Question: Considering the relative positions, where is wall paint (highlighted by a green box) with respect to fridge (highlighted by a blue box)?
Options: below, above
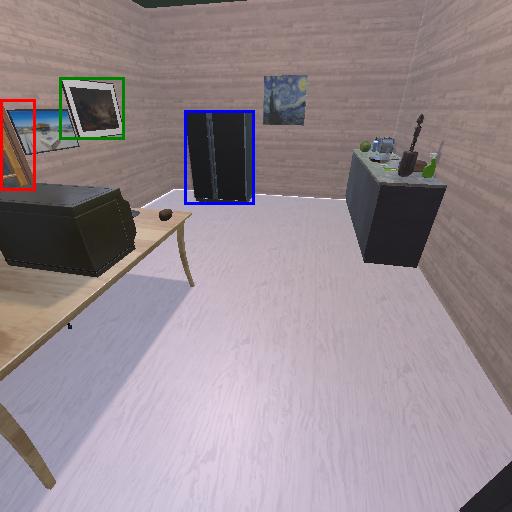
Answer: below